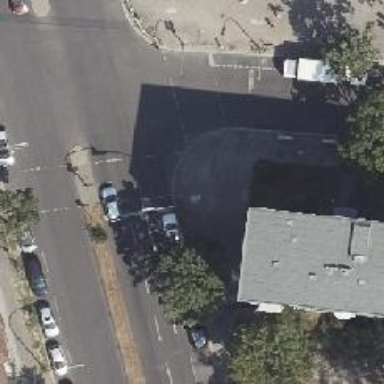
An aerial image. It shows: Footway crossing with traffic signals and island.